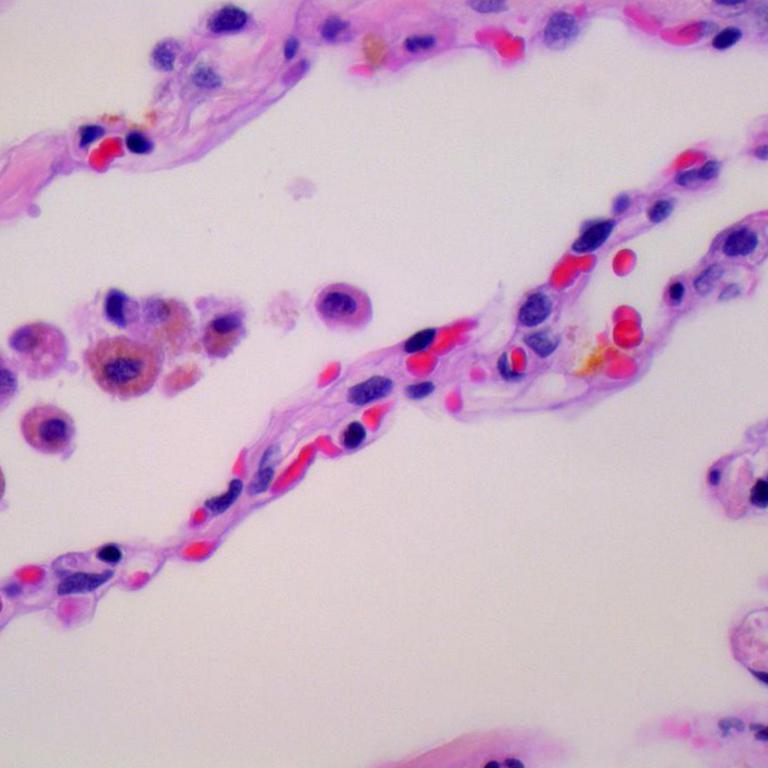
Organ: lung
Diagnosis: benign